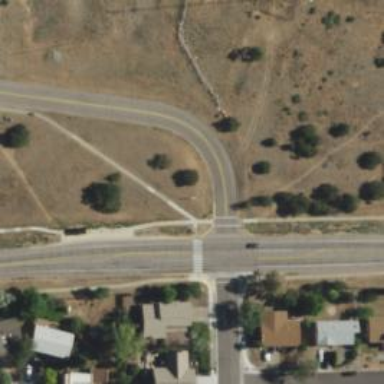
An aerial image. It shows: Footway crossing.